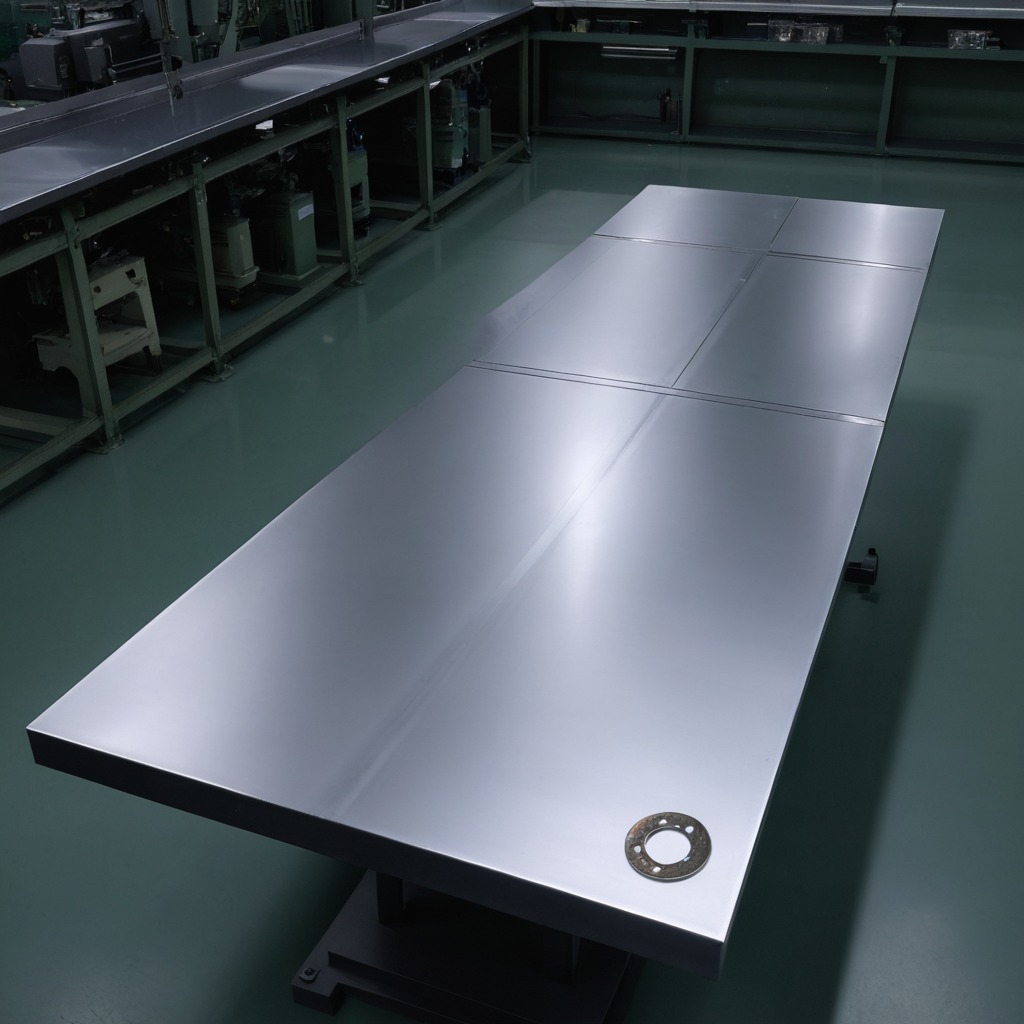
A flat metal washer is lying on the tabletop.